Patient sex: M
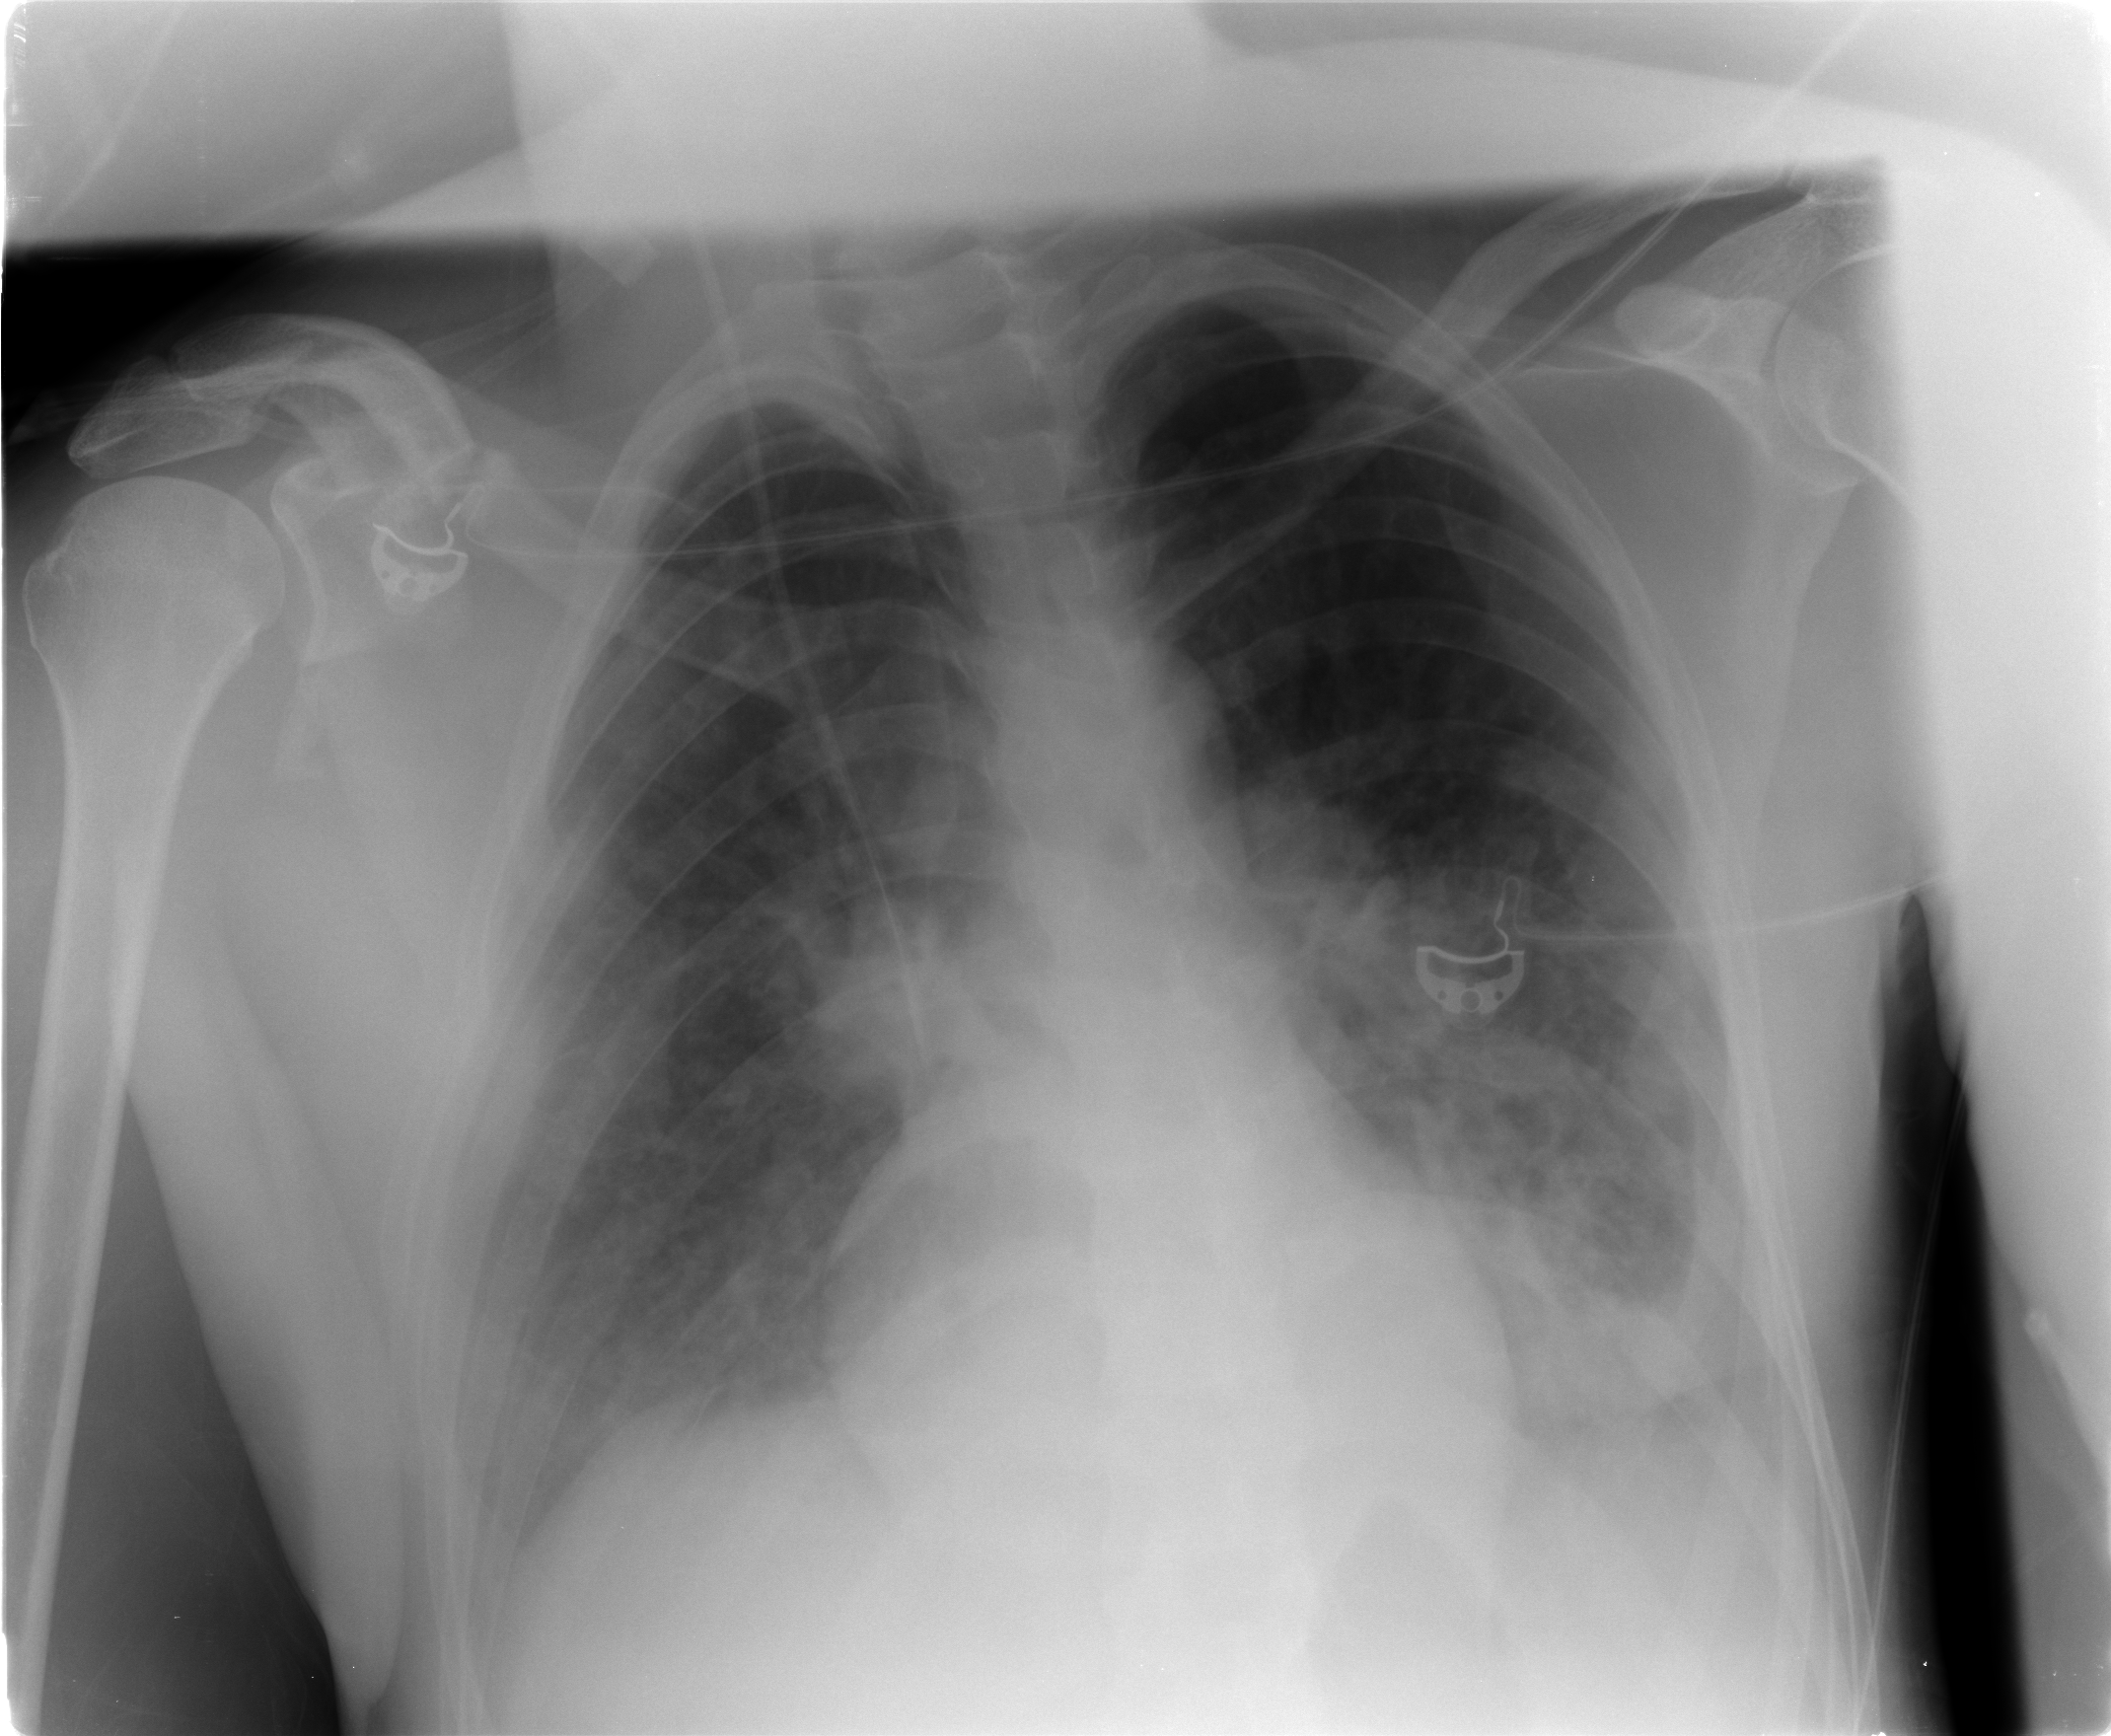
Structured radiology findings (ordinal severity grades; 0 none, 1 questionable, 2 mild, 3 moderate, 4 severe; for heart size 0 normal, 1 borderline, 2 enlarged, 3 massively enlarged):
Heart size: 0
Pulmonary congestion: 3
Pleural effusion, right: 1
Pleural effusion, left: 1
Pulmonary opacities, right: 2
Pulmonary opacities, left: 2
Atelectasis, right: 2
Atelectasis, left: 2